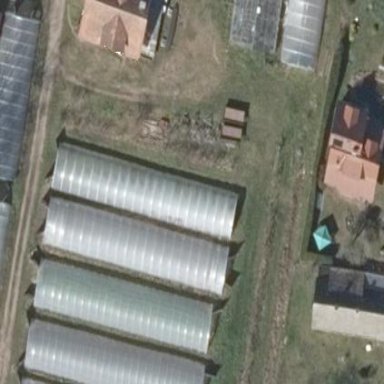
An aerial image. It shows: Area dedicated to greenhouse horticulture.